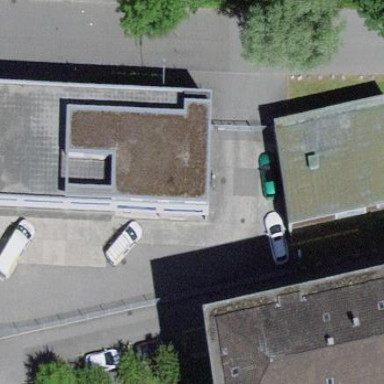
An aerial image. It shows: Industrial building with flat roof.